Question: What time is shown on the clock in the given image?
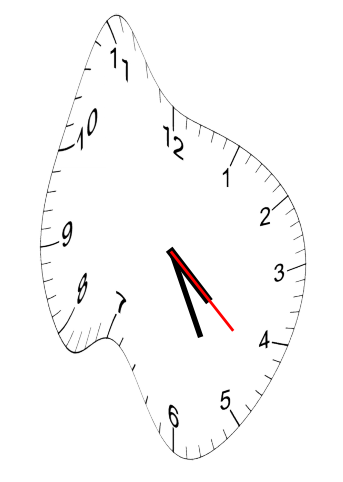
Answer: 04:25:22